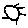
Label: sun